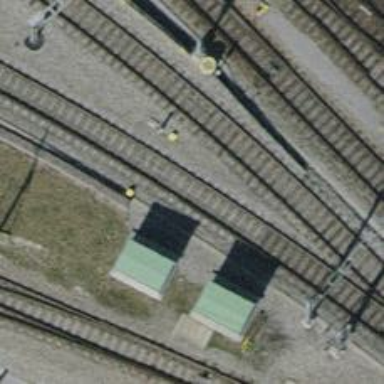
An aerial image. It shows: Railway yard with electrified tracks and single track.